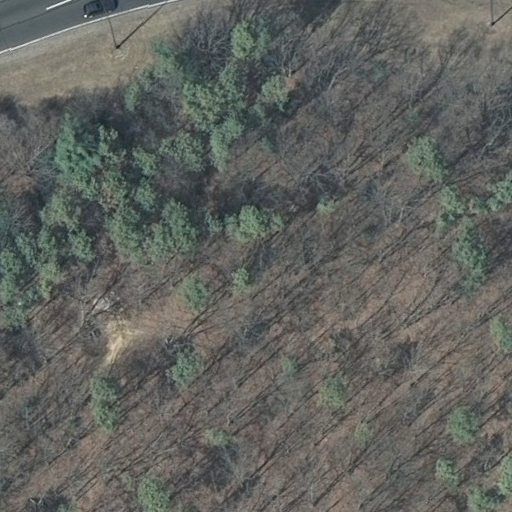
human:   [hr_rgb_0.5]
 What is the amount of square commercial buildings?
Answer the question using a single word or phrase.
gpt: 0

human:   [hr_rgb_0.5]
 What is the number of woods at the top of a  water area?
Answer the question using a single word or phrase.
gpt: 0

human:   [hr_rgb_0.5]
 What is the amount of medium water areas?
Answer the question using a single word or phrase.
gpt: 0

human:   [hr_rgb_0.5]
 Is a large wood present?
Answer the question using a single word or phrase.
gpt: yes

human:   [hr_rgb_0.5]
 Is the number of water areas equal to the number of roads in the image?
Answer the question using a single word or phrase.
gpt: no

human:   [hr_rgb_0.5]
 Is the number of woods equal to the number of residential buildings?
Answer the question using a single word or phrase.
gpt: no

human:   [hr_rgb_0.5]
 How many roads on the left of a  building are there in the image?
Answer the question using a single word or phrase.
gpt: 0

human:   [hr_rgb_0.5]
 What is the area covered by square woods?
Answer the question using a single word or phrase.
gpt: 0m2

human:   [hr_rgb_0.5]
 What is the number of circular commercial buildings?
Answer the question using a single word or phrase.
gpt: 0

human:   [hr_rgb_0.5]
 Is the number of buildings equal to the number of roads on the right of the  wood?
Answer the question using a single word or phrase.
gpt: no

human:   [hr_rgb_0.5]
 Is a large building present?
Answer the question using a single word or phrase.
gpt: no

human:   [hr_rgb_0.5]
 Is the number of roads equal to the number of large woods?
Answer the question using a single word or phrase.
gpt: yes

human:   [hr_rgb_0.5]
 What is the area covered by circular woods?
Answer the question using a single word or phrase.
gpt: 0m2

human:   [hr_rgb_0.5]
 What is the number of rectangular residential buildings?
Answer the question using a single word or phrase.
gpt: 0

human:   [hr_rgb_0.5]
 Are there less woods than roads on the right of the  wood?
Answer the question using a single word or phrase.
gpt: no

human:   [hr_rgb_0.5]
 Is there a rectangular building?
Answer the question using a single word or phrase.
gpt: no

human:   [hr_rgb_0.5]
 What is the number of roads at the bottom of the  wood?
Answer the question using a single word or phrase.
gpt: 1

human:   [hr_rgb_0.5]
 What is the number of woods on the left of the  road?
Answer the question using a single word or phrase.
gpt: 1

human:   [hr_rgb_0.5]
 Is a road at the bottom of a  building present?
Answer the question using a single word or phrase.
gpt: no

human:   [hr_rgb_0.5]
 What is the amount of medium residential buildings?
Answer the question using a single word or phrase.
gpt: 0

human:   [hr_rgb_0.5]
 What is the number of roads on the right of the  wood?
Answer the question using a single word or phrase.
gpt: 1

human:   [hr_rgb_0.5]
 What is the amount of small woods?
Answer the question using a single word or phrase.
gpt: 0

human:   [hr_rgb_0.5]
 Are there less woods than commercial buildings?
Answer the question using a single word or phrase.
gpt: no

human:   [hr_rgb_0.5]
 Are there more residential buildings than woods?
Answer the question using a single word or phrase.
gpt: no

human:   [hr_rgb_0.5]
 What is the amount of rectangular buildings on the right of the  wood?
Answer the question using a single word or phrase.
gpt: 0

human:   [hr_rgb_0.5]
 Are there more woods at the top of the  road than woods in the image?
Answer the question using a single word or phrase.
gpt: no

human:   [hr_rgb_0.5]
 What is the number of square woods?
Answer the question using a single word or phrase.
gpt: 0

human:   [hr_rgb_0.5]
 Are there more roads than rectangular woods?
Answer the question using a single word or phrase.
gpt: no

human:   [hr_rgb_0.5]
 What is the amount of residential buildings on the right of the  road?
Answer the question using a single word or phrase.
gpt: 0

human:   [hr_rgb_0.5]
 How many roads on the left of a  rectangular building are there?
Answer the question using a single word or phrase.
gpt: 0

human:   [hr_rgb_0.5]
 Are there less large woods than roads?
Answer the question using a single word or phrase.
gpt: no

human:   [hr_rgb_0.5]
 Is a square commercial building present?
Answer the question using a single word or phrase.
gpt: no

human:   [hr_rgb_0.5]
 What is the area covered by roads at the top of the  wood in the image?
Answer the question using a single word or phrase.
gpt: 0m2

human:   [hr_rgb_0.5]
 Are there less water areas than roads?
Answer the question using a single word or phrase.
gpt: yes

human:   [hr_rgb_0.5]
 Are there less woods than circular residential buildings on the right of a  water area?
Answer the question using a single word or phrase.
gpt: no

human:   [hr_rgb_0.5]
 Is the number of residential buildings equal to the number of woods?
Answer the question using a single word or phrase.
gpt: no